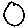
Label: circle